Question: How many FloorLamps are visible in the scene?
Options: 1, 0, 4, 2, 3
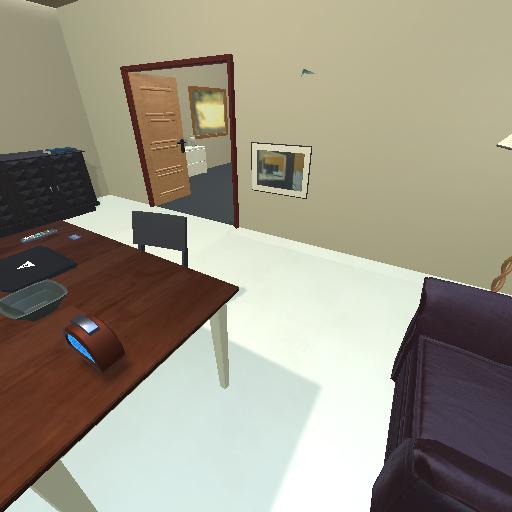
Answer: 1